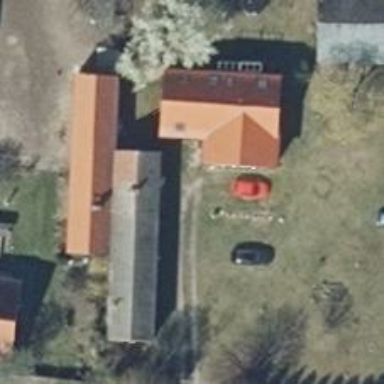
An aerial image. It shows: Driveway.